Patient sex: M
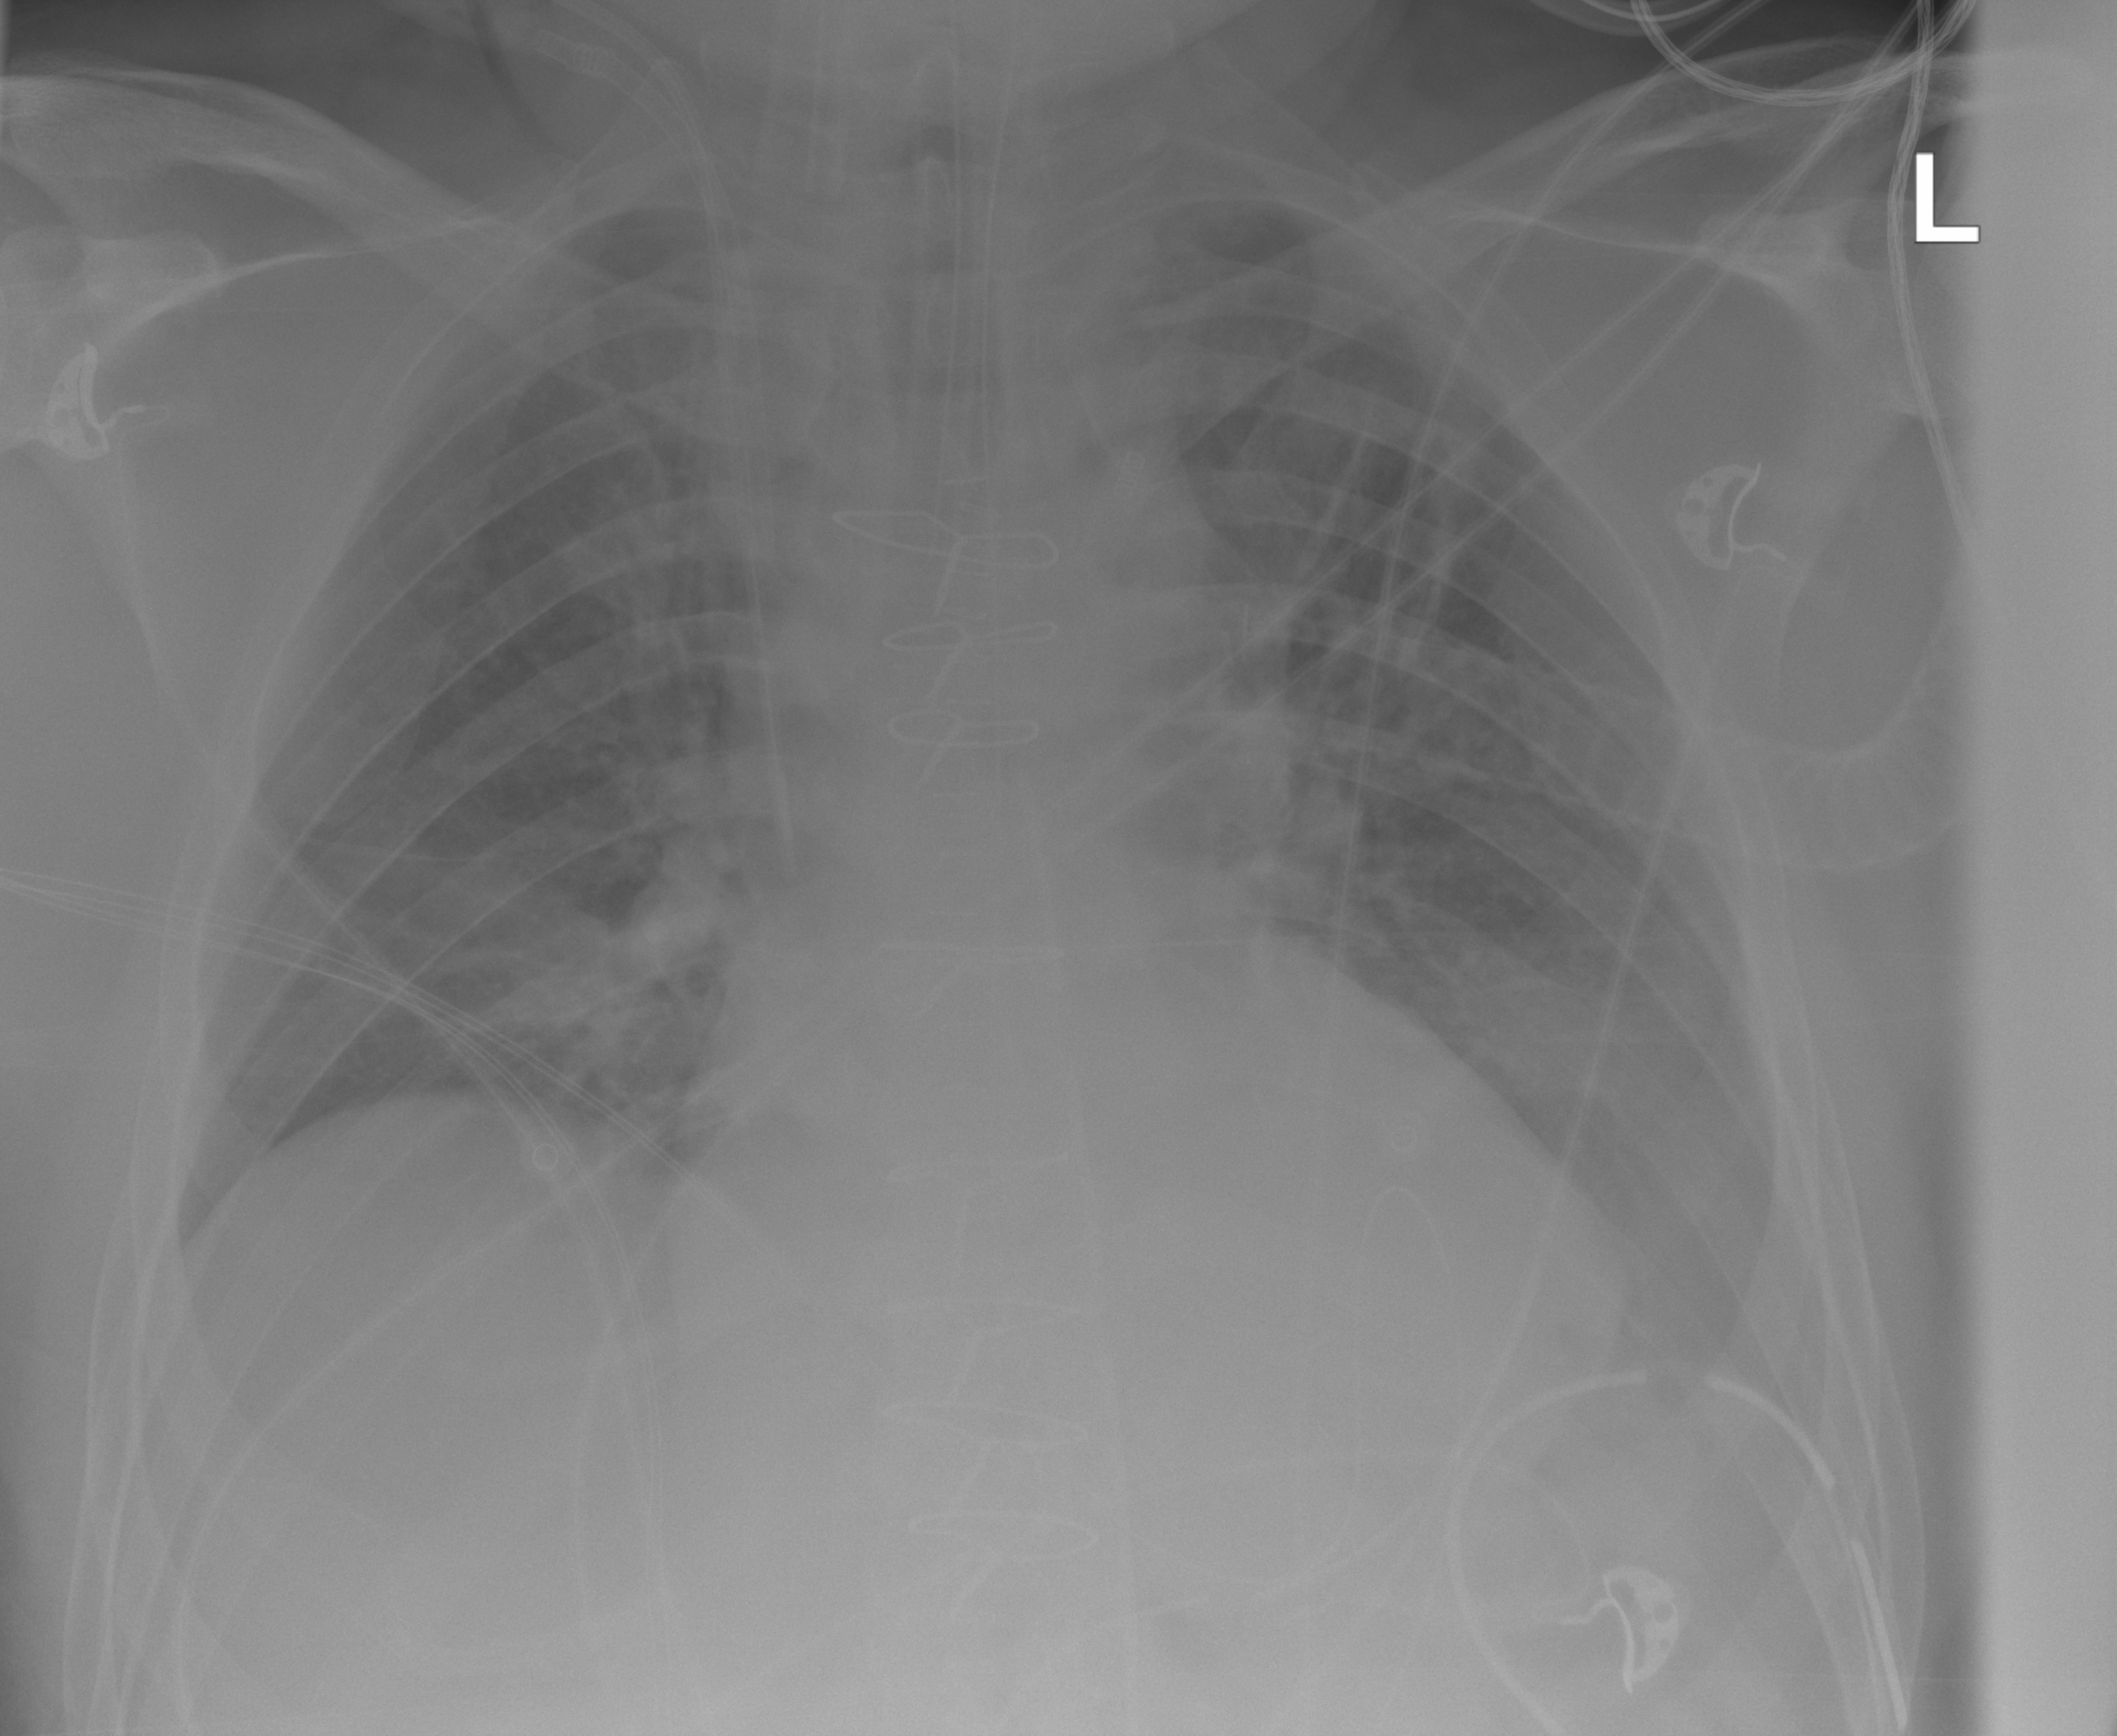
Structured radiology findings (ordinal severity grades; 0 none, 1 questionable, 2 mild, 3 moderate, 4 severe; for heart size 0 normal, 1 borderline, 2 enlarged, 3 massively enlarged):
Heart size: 1
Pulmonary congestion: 0
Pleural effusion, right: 0
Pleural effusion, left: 2
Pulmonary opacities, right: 0
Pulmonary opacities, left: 0
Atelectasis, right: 0
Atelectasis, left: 2